Question: I know this question has been asked many times. But all the posts in this forum do not help me so far. Please assist with this, my app does not seem to be compatible with any device. I have included a picture and my manifest file for clarity

'''
<?xml version="1.0" encoding="utf-8"?>
<manifest xmlns:android="http://schemas.android.com/apk/res/android"
package="za.co.coolnot.miim" >
<supports-screens
android:smallScreens="true"
android:normalScreens="true"
android:largeScreens="true"
android:xlargeScreens="true"
android:anyDensity="true"
/>
<uses-permission android:name="android.permission.INTERNET" />
<uses-permission android:name="android.permission.WRITE_EXTERNAL_STORAGE" />
<application
android:name=".Miim"
android:allowBackup="true"
android:icon="@mipmap/miim"
android:label="@string/app_name"
android:theme="@style/White" >
<meta-data
android:name="com.facebook.sdk.ApplicationId"
android:value="@string/app_id" />
<activity
android:name=".MainActivity"
android:screenOrientation="portrait"
android:label="@string/app_name" >
<intent-filter>
<action android:name="android.intent.action.MAIN" />
<category android:name="android.intent.category.LAUNCHER" />
</intent-filter>
</activity>
<activity
android:name="com.facebook.FacebookActivity"
android:screenOrientation="portrait"
android:configChanges="keyboard|keyboardHidden|screenLayout|screenSize|orientation"
android:label="@string/app_name"
android:theme="@android:style/Theme.Translucent.NoTitleBar" />
<activity
android:screenOrientation="portrait"
android:name=".Home"
android:label="@string/title_activity_home" >
</activity>
<activity
android:screenOrientation="portrait"
android:name=".SelectPages"
android:label="@string/title_activity_select_pages" >
</activity>
<activity
android:screenOrientation="portrait"
android:name=".Settings"
android:label="@string/title_activity_settings" >
</activity>
<activity
android:name=".Error"
android:screenOrientation="portrait"
android:label="@string/title_activity_error" >
</activity>
<activity
android:screenOrientation="portrait"
android:name=".About"
android:label="@string/title_activity_about" >
</activity>
</application>
'''
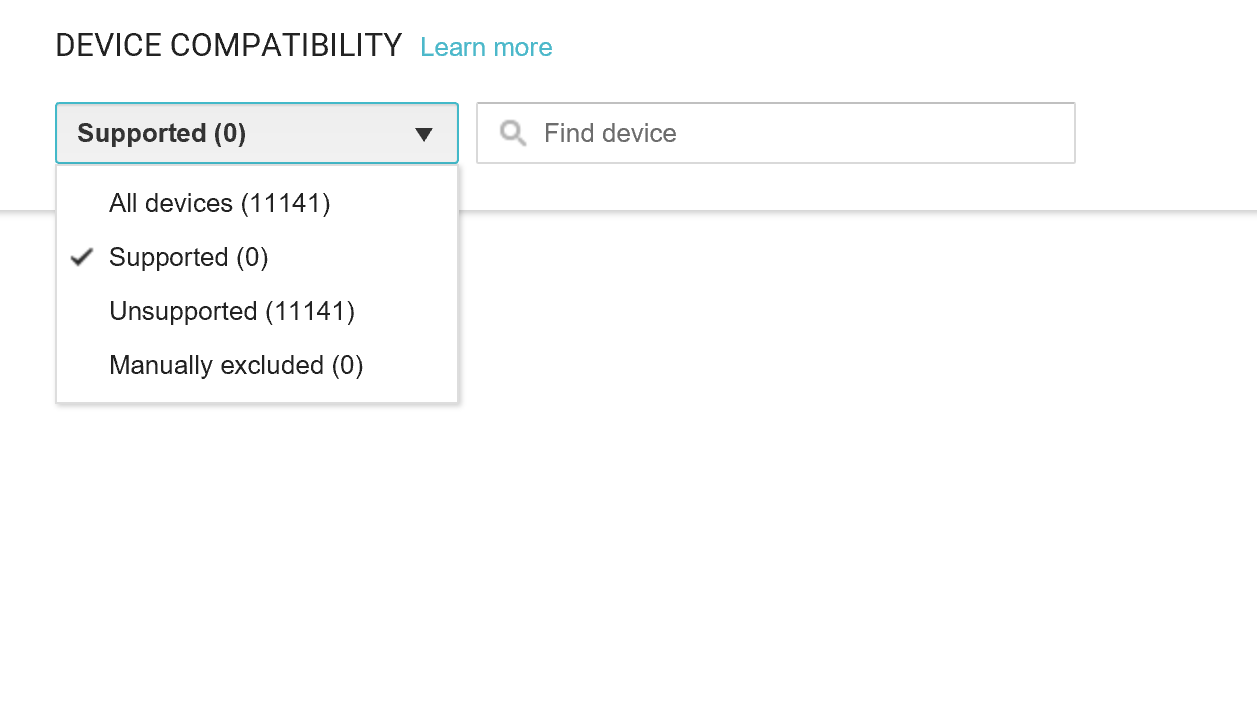
Answer: Replace compile from build.gradle (app level)
with compile